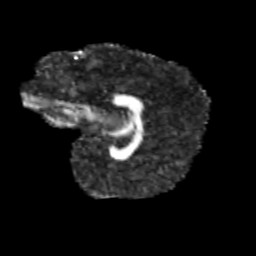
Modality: FA
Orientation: sagittal
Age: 14
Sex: female
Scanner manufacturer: siemens
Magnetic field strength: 3 T
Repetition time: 3.8 s
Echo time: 0.07 s